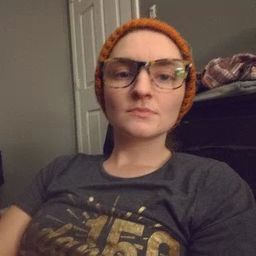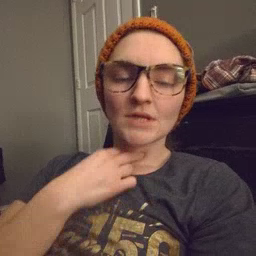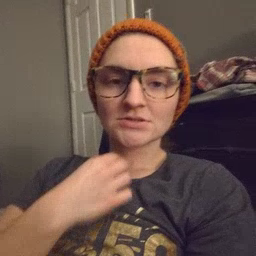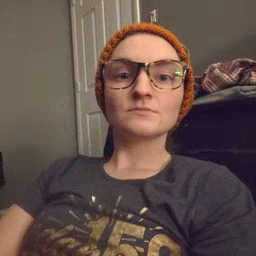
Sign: stuck